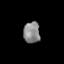
Tissue: lung
Cell type: T cells
Senescence score: 0.1572
Nuclear area (px): 343
Mean DAPI intensity: 137.697